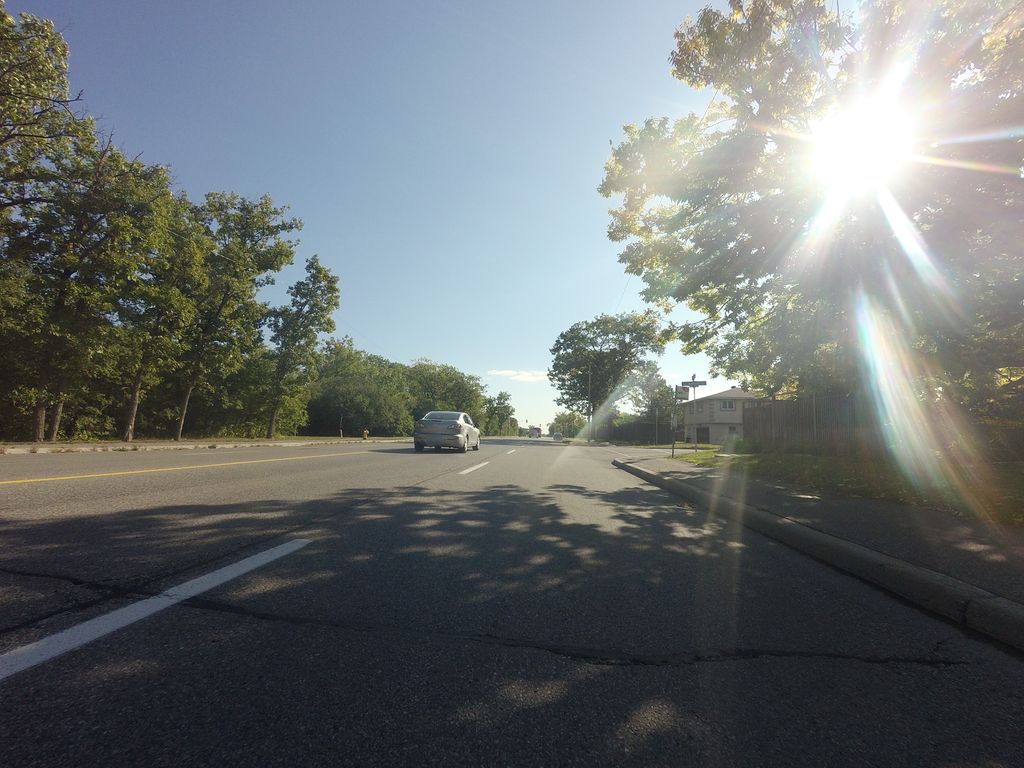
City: ottawa-gatineau